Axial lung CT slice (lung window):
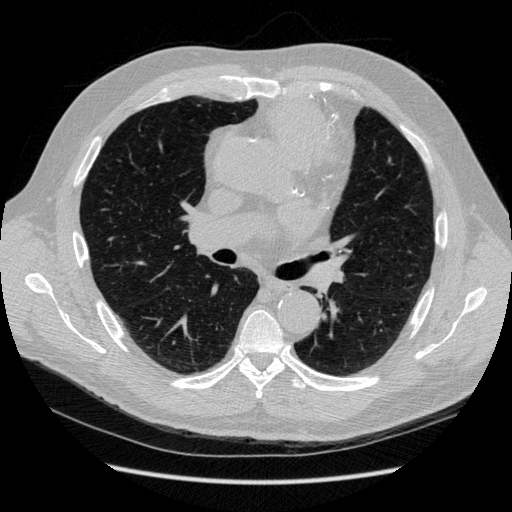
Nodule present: no